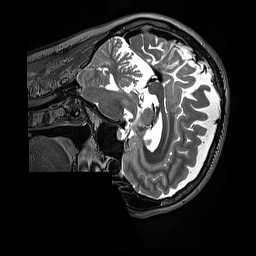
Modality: T2w
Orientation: sagittal
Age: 54
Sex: female
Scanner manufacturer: siemens
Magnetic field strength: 3 T
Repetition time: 3.2 s
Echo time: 0.564 s